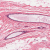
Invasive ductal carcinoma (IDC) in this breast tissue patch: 0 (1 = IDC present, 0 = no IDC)